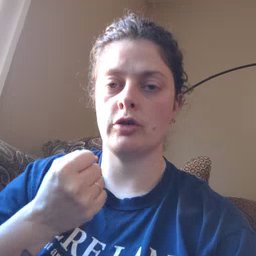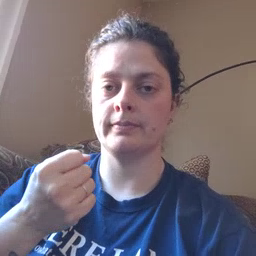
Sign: puppy